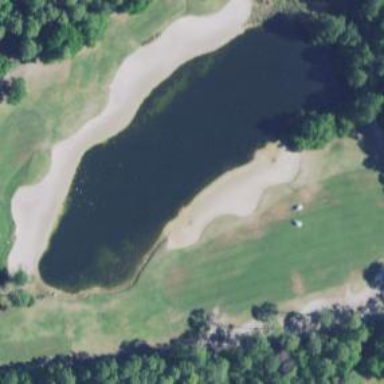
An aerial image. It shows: Sand bunker on golf course.